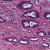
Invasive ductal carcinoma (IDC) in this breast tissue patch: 1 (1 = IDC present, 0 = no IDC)